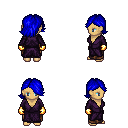
a pixel art fantasy rpg character, female body template, human, tanned skin, purple robe, robe skirt, blue swoop hairstyle, gold gloves, four views (front, back, left, right), 2x2 character sprite sheet, small pixel art, hard edges, no anti-aliasing